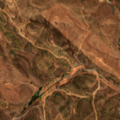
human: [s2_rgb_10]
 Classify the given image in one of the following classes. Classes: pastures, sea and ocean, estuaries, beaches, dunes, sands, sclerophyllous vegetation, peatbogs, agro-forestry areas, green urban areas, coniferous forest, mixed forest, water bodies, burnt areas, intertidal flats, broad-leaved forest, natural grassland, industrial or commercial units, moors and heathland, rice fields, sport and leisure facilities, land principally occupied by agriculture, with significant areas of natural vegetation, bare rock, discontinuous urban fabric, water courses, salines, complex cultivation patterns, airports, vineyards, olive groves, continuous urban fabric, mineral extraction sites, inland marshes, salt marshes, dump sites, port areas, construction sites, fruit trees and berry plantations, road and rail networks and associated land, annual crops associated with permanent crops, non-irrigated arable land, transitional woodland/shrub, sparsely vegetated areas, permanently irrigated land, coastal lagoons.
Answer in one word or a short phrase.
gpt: land principally occupied by agriculture, with significant areas of natural vegetation, sclerophyllous vegetation, transitional woodland/shrub